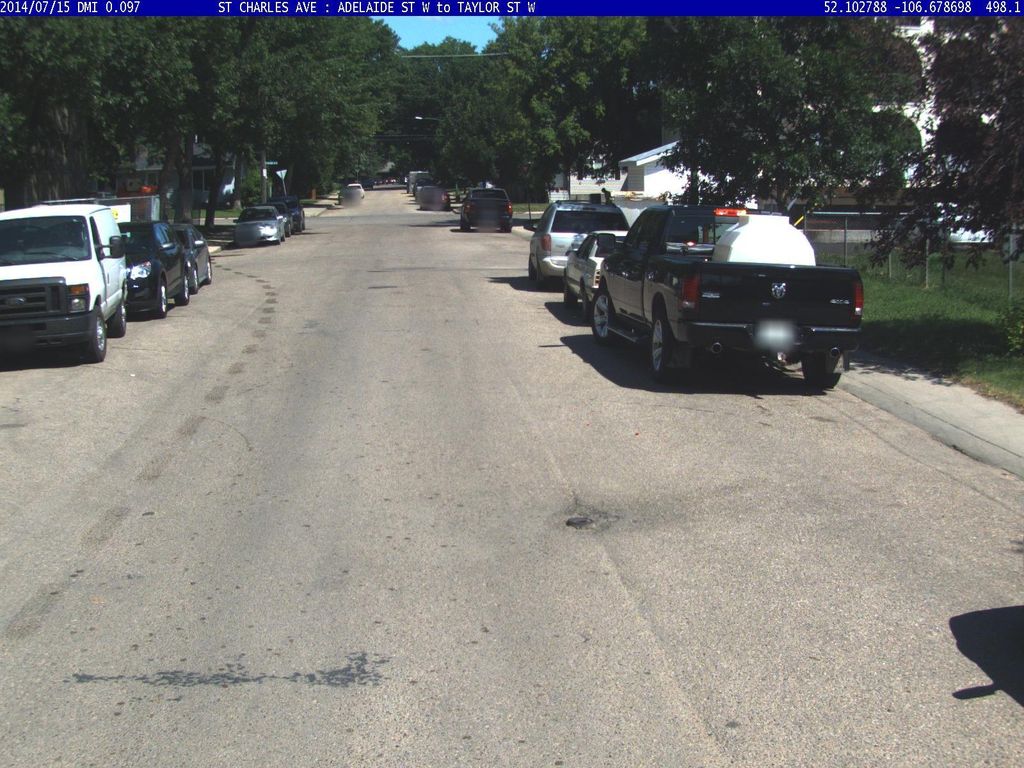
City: saskatoon